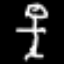
Label: pants